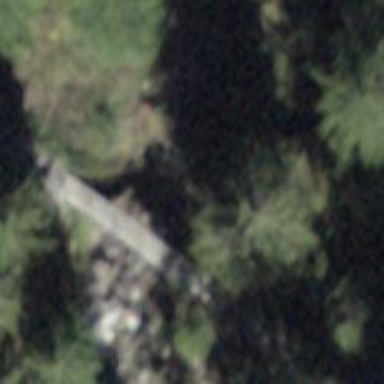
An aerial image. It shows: Footway bridge.